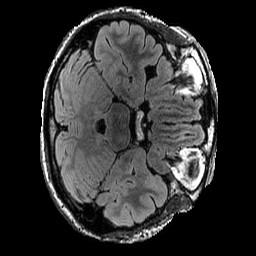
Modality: FLAIR
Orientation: axial
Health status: ill
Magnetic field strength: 3 T